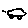
Label: car